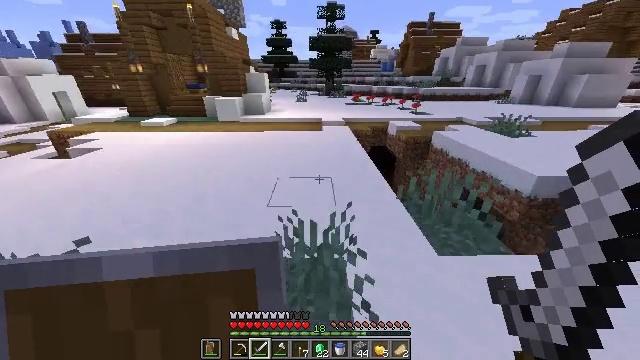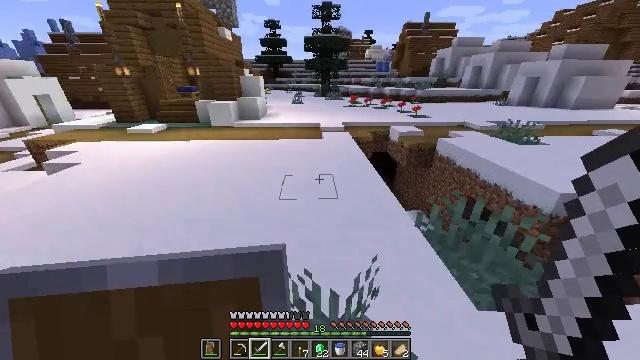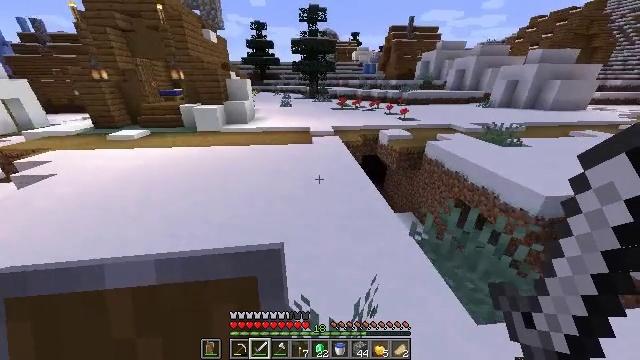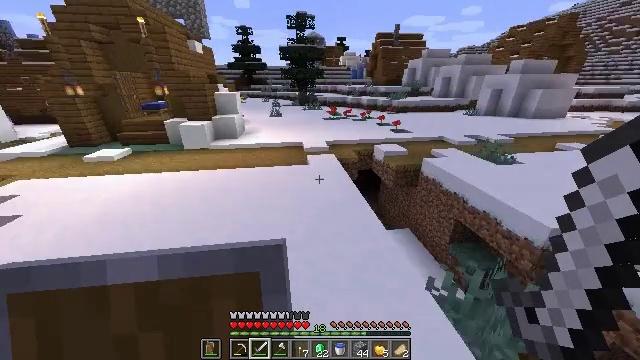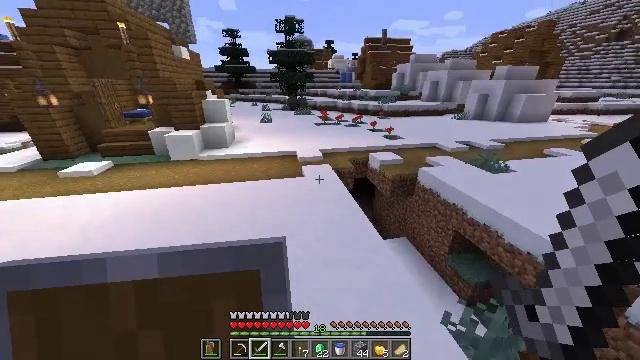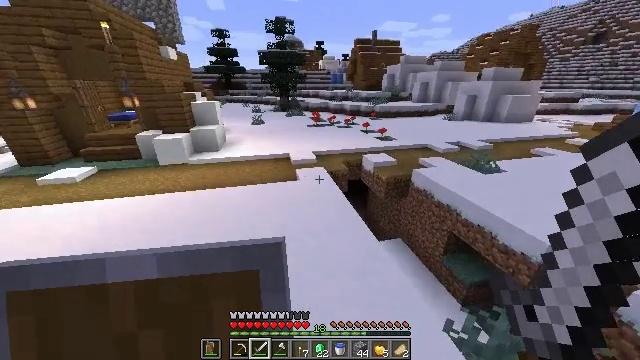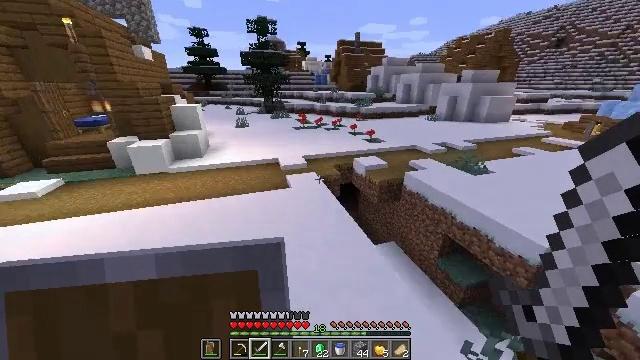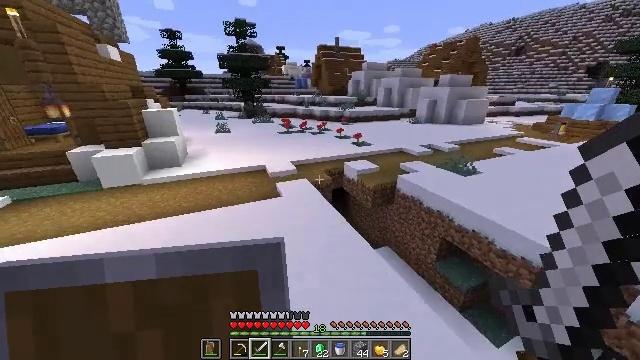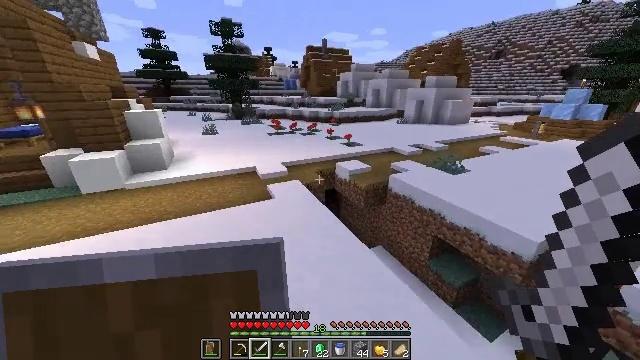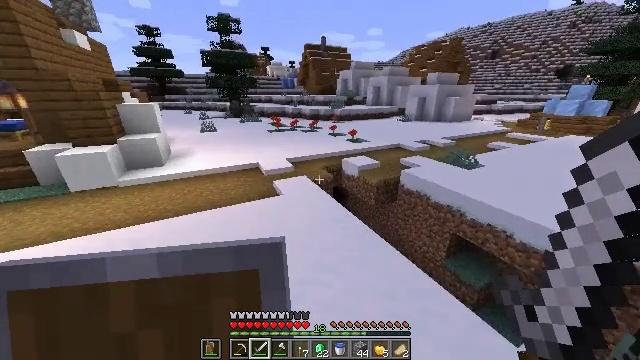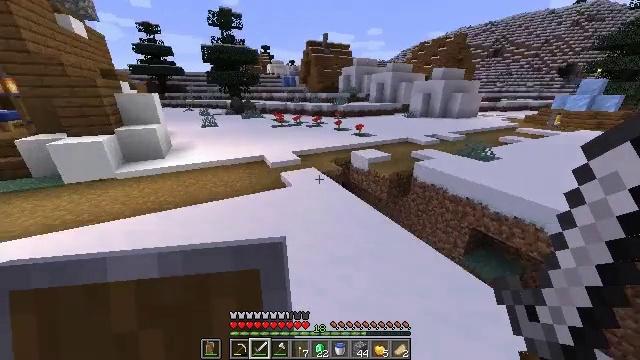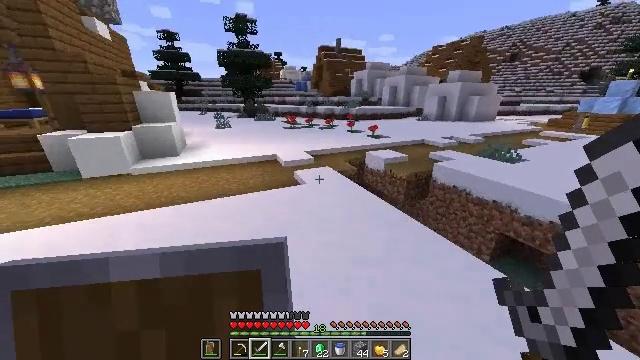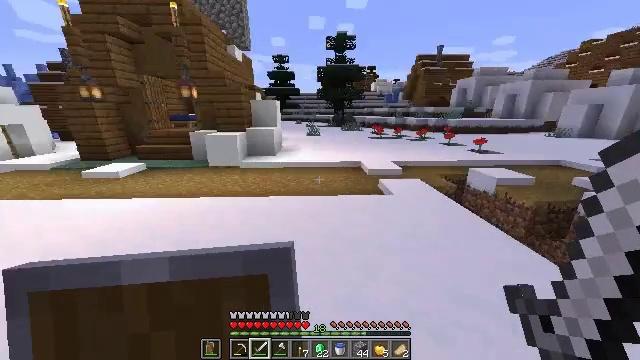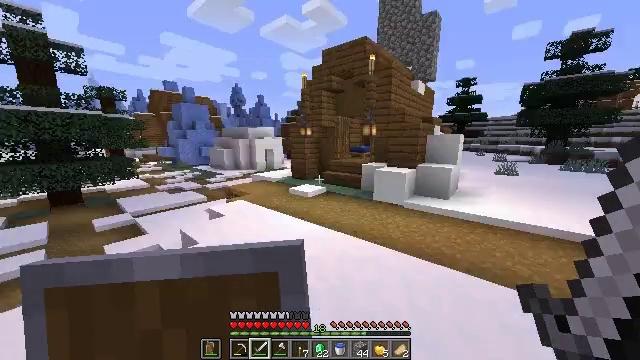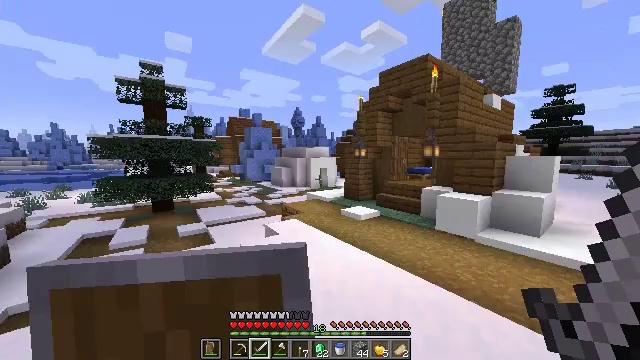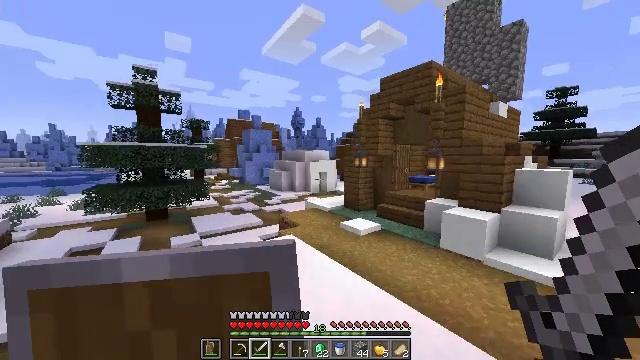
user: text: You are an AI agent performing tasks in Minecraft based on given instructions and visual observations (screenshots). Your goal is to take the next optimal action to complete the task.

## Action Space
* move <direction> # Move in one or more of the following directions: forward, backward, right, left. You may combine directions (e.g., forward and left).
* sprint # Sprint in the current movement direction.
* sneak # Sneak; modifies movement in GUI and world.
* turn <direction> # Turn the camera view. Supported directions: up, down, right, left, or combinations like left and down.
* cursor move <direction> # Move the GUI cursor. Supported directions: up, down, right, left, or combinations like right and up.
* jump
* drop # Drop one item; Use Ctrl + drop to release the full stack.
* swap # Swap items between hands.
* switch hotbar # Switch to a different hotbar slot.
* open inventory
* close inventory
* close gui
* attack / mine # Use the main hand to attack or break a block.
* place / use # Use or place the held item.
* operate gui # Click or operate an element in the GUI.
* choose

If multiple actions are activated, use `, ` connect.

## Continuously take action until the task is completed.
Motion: motion action
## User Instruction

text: Mine the blue bed to pick it up.
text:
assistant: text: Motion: move forward and move left, sprint, turn right, jump
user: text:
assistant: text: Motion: move forward and move left, sprint, turn right, jump
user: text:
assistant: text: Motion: move forward and move left, sprint, turn right, jump
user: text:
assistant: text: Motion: move forward and move left, sprint, turn right, jump
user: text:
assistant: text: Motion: move forward and move left, sprint, turn right, jump
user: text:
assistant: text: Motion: move forward and move left, sprint, turn right, jump
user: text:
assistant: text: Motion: move forward and move left, sprint, turn right and up, jump
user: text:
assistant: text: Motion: move forward and move left, sprint, turn right, jump
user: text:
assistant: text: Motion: move forward and move left, sprint, jump
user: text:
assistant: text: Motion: move forward and move left, sprint, jump
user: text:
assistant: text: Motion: move forward and move left, sprint, turn left and up, jump
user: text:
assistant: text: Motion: move forward and move left, sprint, turn left and up, jump
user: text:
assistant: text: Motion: move forward and move left, sprint, turn left and up, jump
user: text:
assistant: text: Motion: move forward and move left, sprint, turn left and up, jump
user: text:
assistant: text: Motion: move forward and move left, sprint, jump
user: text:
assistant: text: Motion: move forward, sprint, jump
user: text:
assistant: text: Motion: move forward, sprint
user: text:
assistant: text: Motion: move forward, sprint
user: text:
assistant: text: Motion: move forward, sprint
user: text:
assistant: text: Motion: move forward, sprint
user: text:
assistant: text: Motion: move forward, sprint
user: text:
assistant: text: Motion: move forward, sprint
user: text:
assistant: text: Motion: move forward, sprint, turn left and down
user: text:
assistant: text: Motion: move forward, sprint, turn left and down
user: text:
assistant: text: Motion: move forward, sprint, turn left and down
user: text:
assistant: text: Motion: move forward, sprint
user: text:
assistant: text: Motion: move forward and move right, sprint
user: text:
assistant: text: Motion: move forward and move right, sprint
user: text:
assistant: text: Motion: move forward and move right, sprint
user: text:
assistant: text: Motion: move forward and move right, sprint